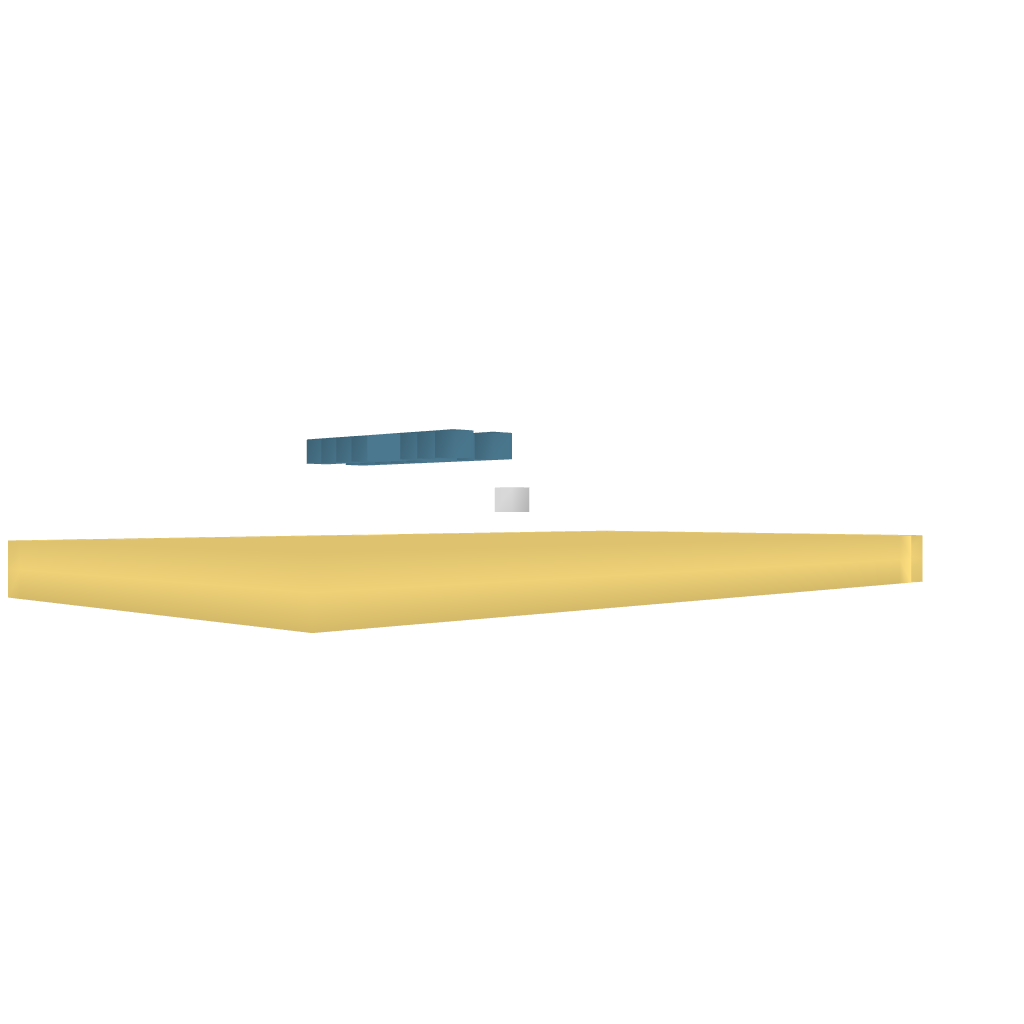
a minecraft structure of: Piston Travelator 1.7 bad low quality